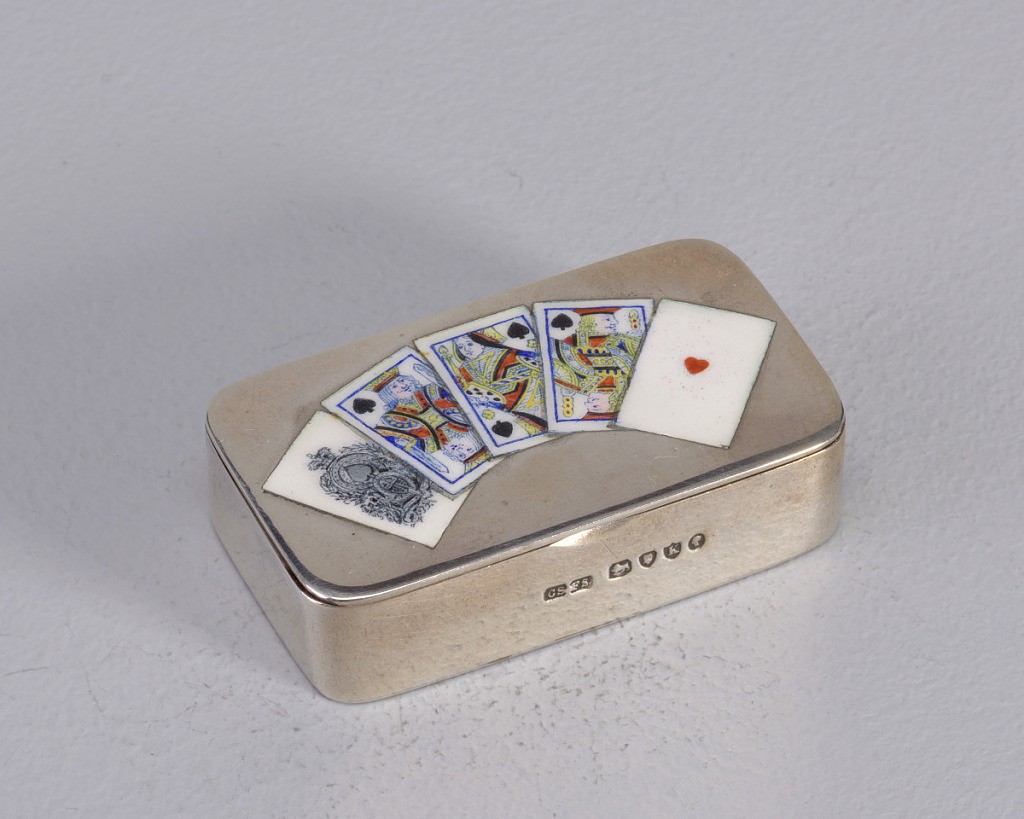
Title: Playing Cards
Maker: Cornelius Saunders & Frank Shepherd
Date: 1885–86
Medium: Silver, enamel
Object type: Matchsafe
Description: Oblong, with curved corners, snuff box type container featuring polychrome decoration of a fanned hand of playing cards: from left, first card is ace of spades in black and white enamel, followed by king of spades, queen of spades, jack of spades, all in red, blue, yellow, black, white enamel, ace of hearts in red and white enamel. Underside of box features elaborate monogram (AE). Lid hinged on back panel. Striker on right panel.